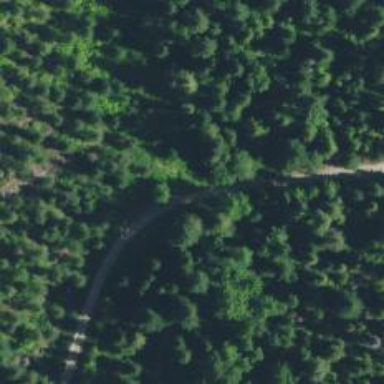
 designed for nordic skiing. The backcountry route provides groomed trails for skiers."